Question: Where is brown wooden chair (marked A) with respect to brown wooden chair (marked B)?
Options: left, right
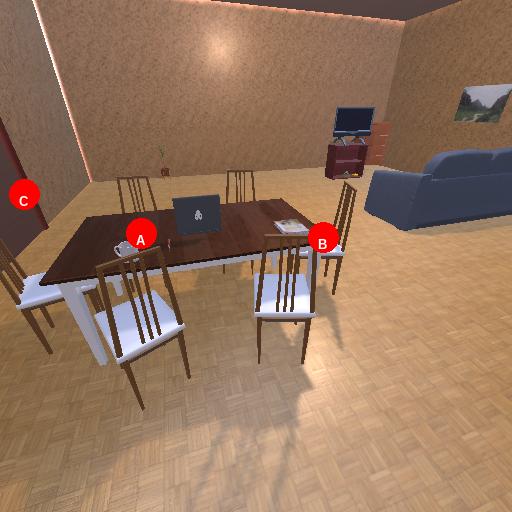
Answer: left